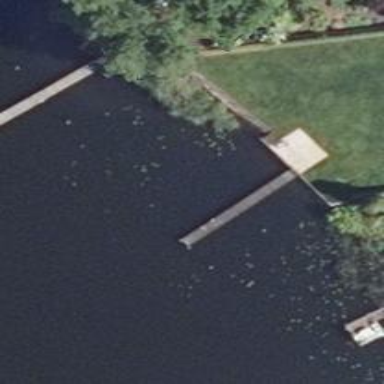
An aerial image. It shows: Man-made pier.